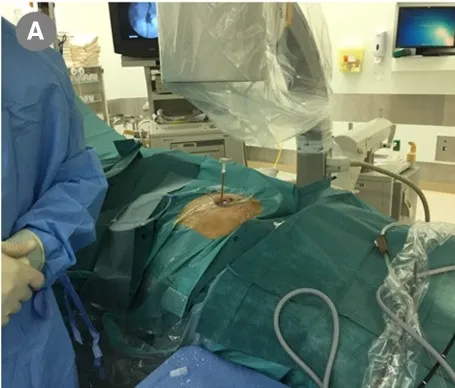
Ureteral access sheath through ileal conduit up to the upper ureter.
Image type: medical_photograph (other_medical_photograph)